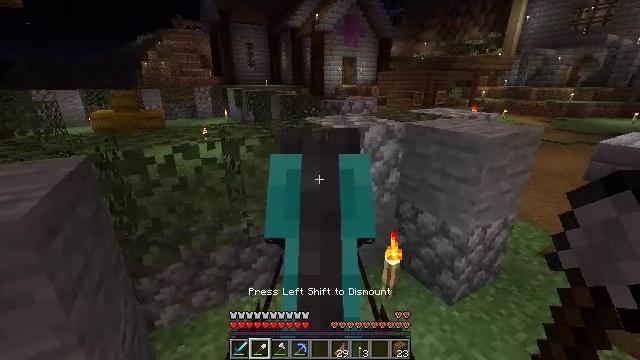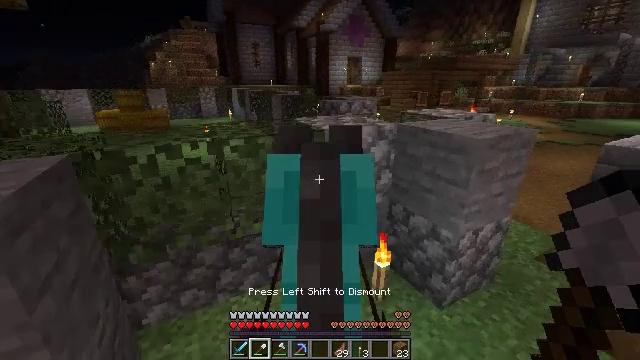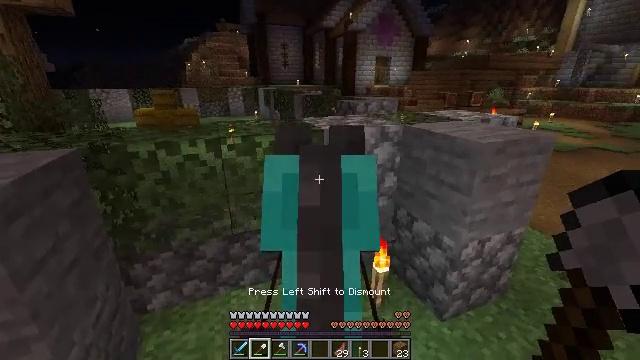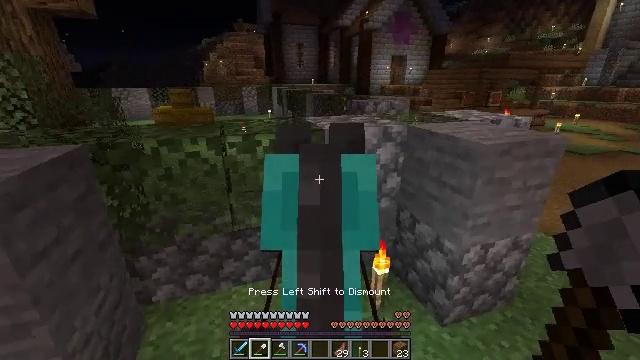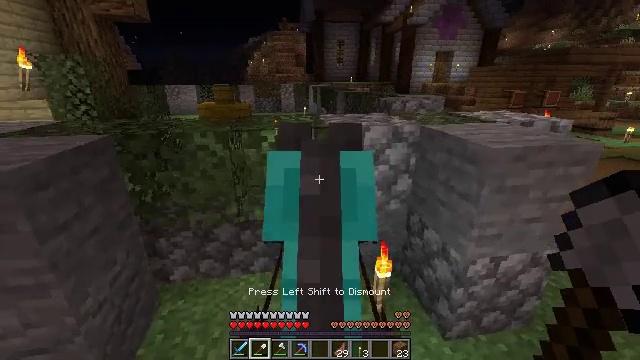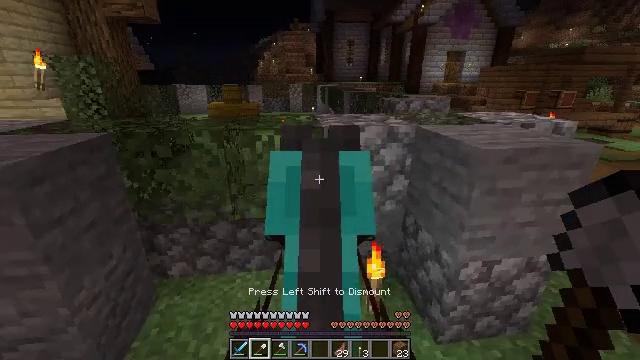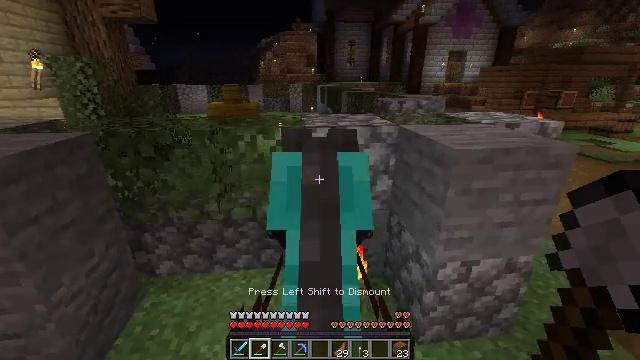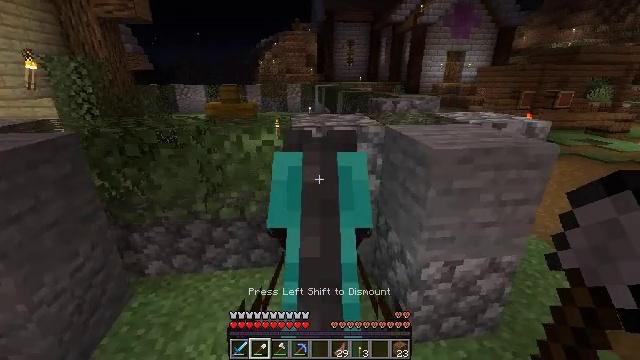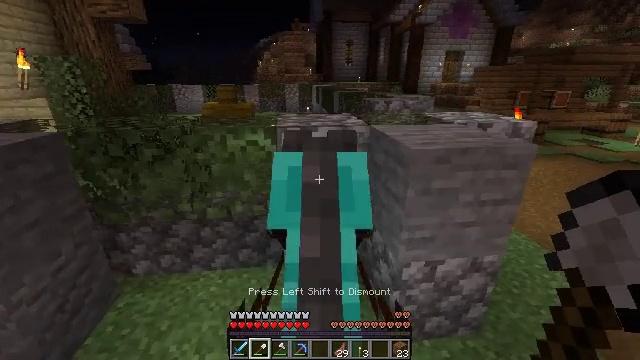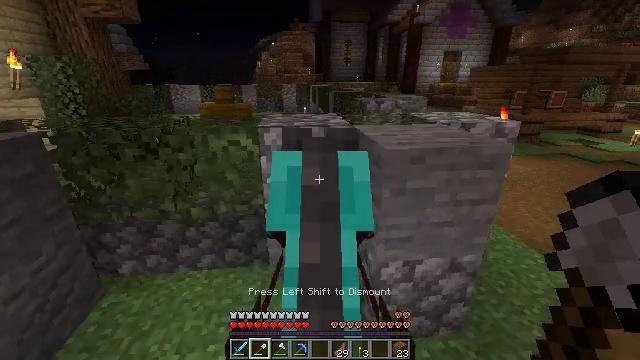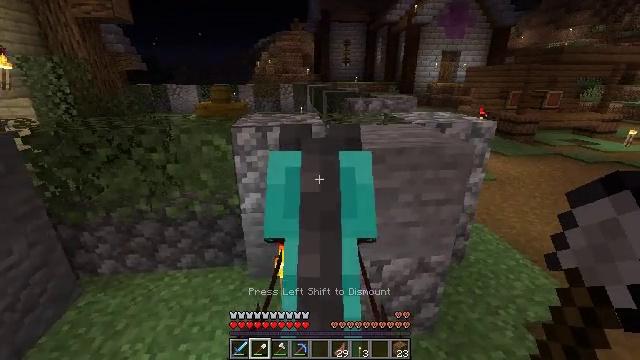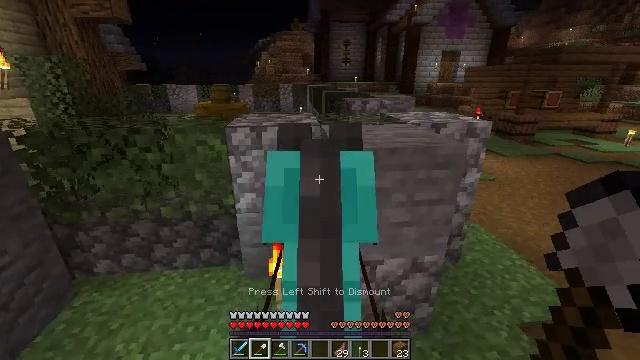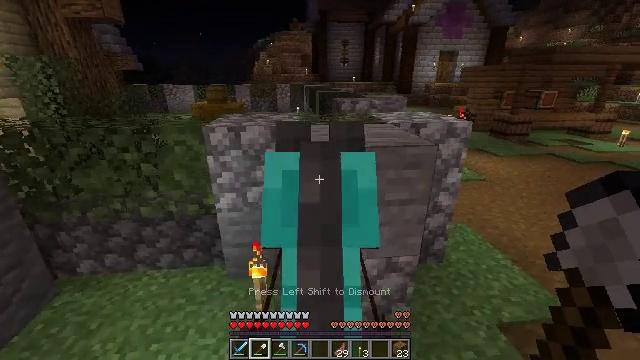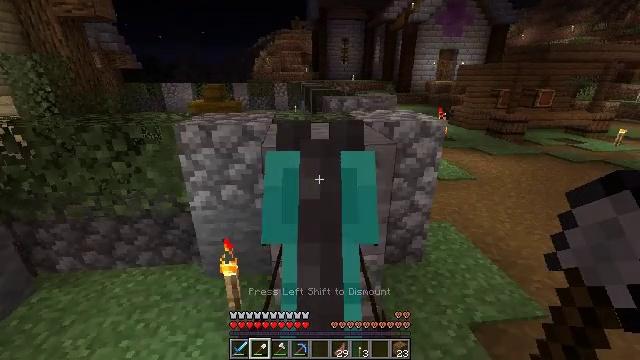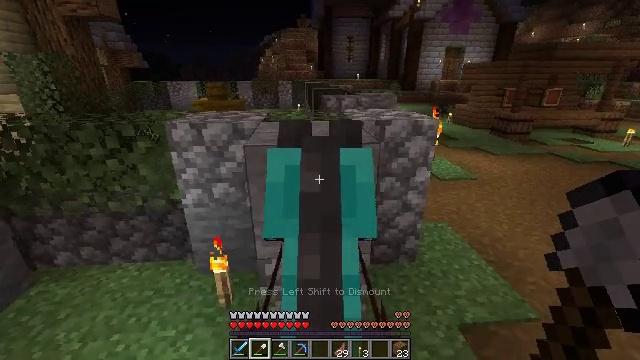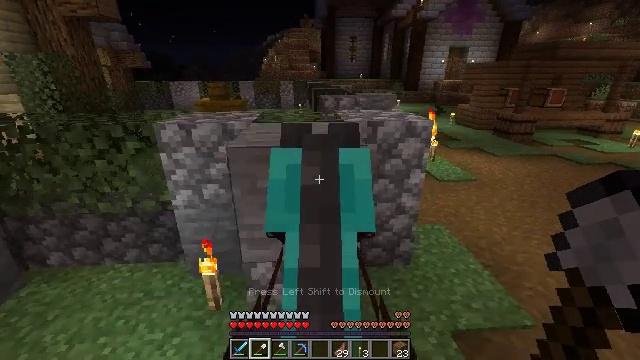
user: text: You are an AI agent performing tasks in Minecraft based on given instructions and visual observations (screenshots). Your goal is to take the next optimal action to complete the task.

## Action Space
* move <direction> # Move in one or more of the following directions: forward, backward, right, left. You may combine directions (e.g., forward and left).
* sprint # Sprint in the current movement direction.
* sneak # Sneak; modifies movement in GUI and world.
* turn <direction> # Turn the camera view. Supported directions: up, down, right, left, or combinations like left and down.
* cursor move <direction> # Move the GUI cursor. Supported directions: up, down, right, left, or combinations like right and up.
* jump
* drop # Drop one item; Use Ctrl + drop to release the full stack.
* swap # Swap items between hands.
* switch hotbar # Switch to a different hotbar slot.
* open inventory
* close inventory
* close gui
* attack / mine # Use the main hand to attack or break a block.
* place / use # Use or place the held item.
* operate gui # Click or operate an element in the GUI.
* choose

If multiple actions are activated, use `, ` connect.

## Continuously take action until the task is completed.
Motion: motion action
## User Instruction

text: Collect birch leaves from the tree.
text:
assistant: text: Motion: move right, turn left
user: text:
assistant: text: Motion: move right, turn left
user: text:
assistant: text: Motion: move right, turn left
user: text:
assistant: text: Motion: move right, turn left
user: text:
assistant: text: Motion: move right, turn left
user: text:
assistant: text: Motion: move right
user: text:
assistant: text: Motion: move right
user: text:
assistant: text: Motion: move right
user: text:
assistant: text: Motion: move right
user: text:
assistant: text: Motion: move right
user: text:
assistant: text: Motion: move right
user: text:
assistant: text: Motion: move right
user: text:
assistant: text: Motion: move right
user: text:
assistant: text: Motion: move forward and move right, turn left
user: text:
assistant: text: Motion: move forward and move right
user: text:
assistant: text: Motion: move forward and move right
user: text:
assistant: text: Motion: move forward and move right
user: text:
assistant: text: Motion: move forward and move right
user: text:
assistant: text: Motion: move forward and move right
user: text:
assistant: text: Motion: move forward and move right
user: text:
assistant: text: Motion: move forward and move right
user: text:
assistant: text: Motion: move forward and move right
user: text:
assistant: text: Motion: move forward and move right, turn left
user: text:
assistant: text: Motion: move right, turn left
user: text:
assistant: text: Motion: move right, turn left
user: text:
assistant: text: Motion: move right, turn left
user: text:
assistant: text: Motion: move right
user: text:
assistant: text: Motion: move right
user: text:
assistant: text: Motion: move right, turn left
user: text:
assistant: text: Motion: move right, turn left